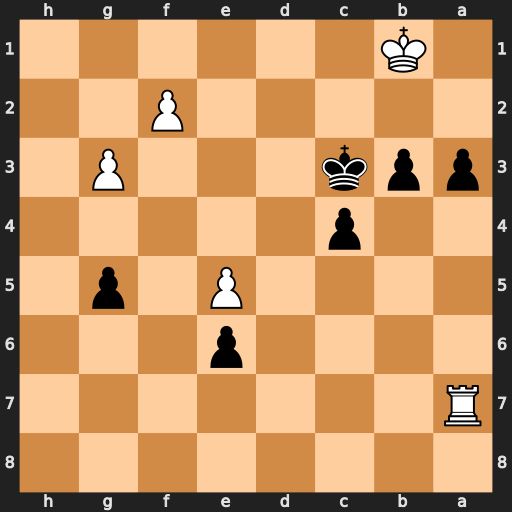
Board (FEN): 8/R7/4p3/4P1p1/2p5/ppk3P1/5P2/1K6
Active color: b
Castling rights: -
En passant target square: -
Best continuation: a2+ Ka1 Kc2 Rb7 g4